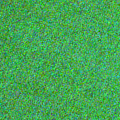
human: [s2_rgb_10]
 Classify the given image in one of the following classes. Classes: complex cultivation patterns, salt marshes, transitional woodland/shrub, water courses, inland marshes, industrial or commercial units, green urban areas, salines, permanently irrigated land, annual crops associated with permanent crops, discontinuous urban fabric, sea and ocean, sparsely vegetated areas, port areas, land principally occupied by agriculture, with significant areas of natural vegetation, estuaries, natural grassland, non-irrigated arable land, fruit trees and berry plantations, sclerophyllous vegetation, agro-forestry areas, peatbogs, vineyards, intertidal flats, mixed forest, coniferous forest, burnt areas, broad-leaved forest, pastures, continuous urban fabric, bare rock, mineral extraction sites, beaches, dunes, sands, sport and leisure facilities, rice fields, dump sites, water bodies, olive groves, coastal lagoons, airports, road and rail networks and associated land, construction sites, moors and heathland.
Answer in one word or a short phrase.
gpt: sea and ocean